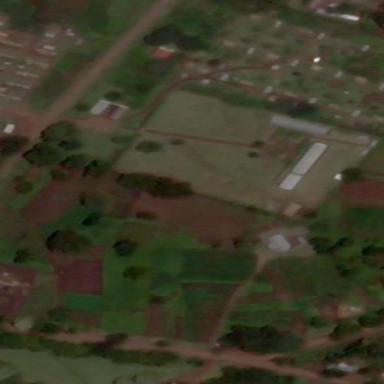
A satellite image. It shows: School.